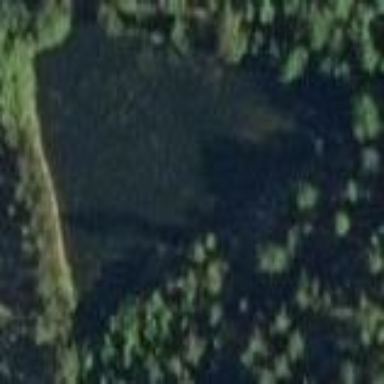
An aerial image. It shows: Pond surrounded by natural water.